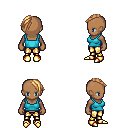
a pixel art fantasy rpg character, female body template, human, dark skin, teal pirate shirt, gold greaves, light blonde long mohawk hairstyle, gold boots, four views (front, back, left, right), 2x2 character sprite sheet, small pixel art, hard edges, no anti-aliasing